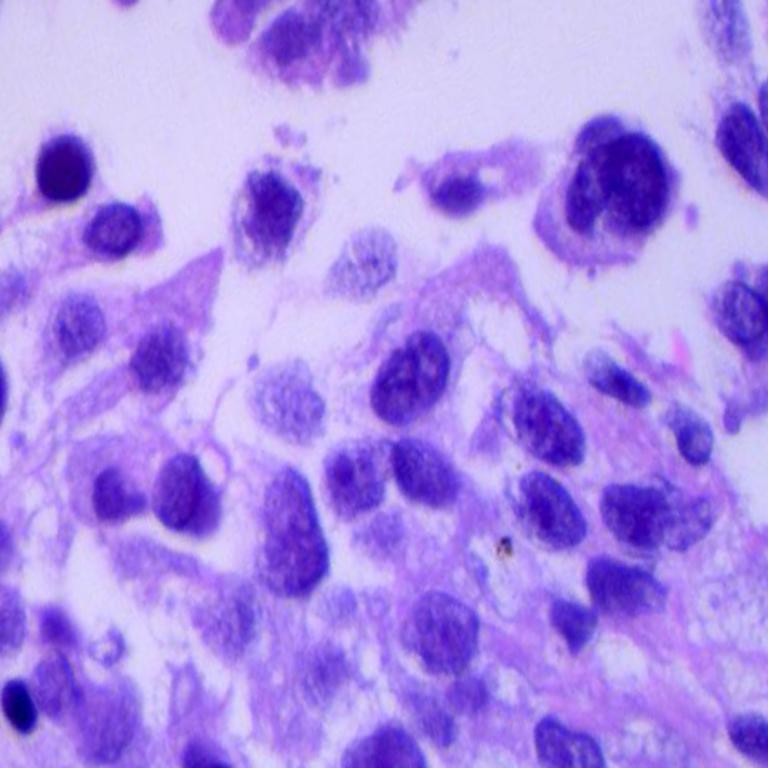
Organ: lung
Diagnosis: adenocarcinomas